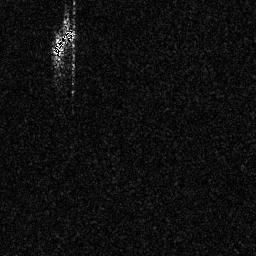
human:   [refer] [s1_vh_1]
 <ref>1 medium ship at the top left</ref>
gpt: <box>[[19, 10, 29, 21, 0]]</box>